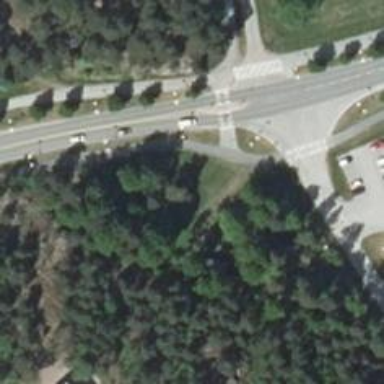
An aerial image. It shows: Asphalt cycle track.